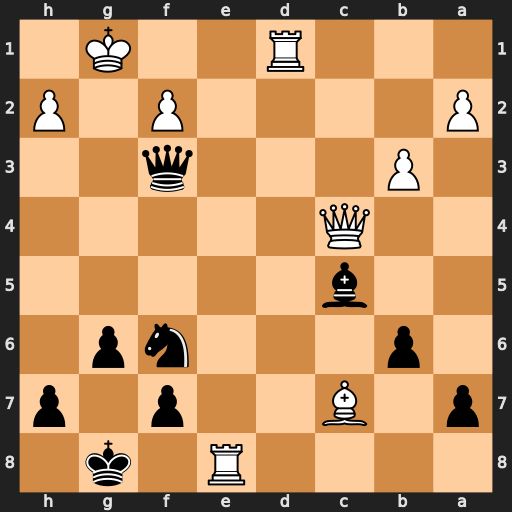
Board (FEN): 4R1k1/p1B2p1p/1p3np1/2b5/2Q5/1P3q2/P4P1P/3R2K1
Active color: b
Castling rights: -
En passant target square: -
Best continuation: Nxe8 Rd2 Nxc7 b4 Ne6